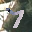
Label: 7